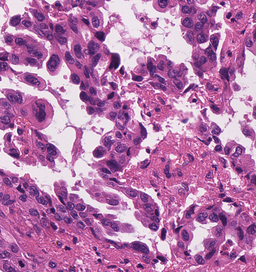
Tumor epithelial tissue: yes
Tumor-associated stroma tissue: yes
Normal tissue: no